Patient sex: M
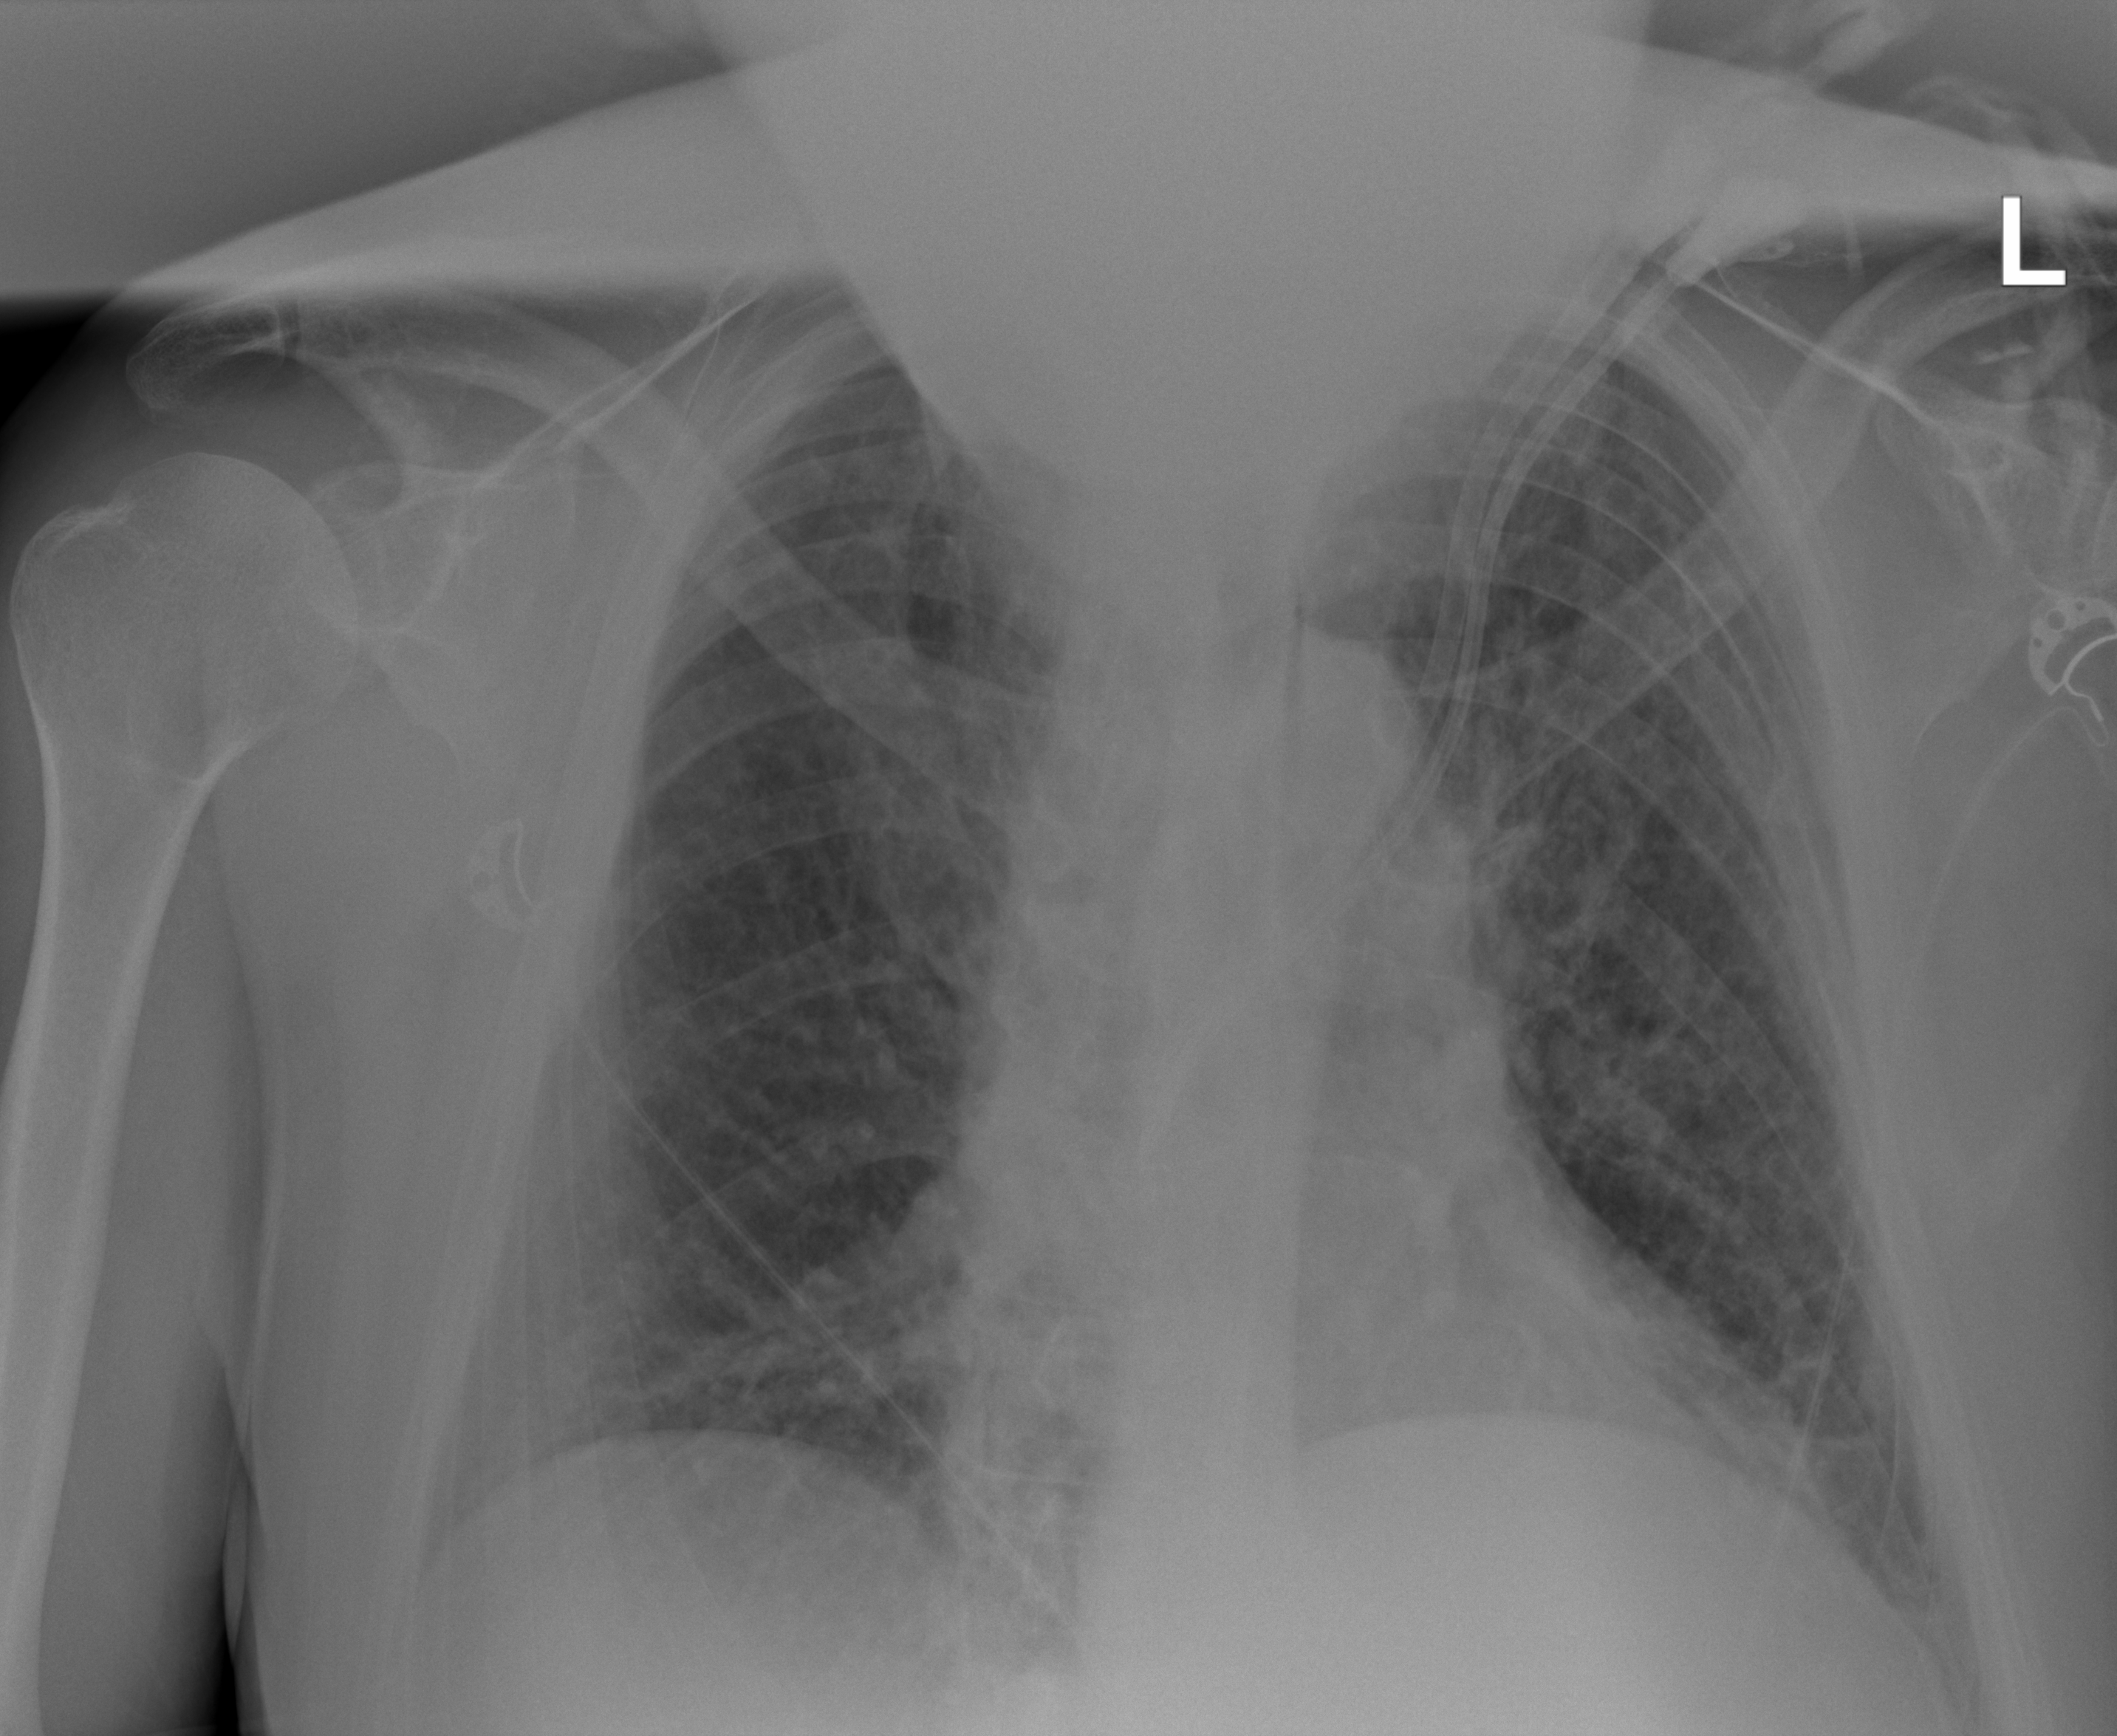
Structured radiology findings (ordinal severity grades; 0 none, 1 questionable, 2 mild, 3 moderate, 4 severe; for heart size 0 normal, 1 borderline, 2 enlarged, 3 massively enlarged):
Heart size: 1
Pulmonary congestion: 2
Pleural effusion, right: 0
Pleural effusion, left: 0
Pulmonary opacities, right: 3
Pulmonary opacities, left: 3
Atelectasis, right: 2
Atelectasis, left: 2